Question: I have two almost identical JQuery requests that I issue after the page loads, the first one requests json for the current path and the second for a different url. I was surprised to see, though, that the first request 'type' is 'text/html' and the second is 'application/json'. I would have expected both to be 'application/json'. The requests look something like this:
'''
$.ajax({
url: window.location.pathname,
type: 'GET',
dataType: 'json',
success: doSomething
});
$.ajax({
url: '/tags',
type: 'GET',
dataType: 'json',
success: doSomethingElse
});
'''
Yet in the network tab I'm seeing:

What am I missing?
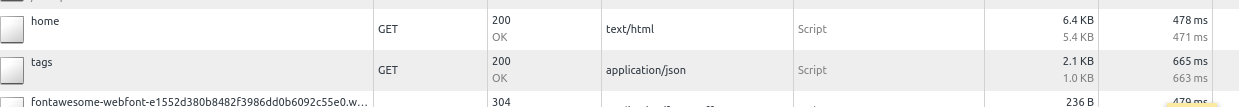
Answer: 'dataType: 'json'' has two main effects:
1. It causes jQuery to ignore the content-type of the document it gets back from the server and to treat it as JSON regardless
2. It sets an Accept header (for HTTP content negotiation) requesting JSON
The server use <URL> to decide what to put in the response if it has different representations of the content in different formats. Most servers do not.
It looks like yours does not. It will always return HTML for the first URL and always return JSON for the second URL.
If you want your server to pay attention to the Accept header, then you have to configure it to do so (as well as providing a JSON version of the document as well as the HTML version).